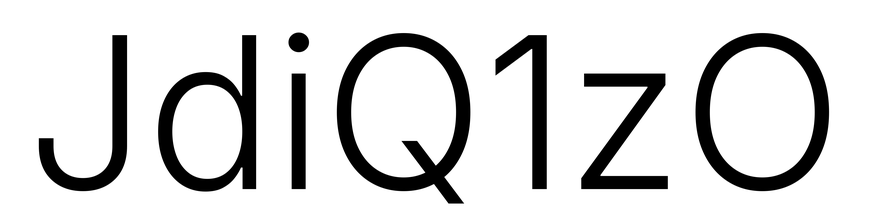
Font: Inter_Light